Field crop: maize
Growth stage: 2
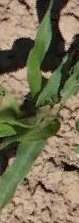
Species: maize